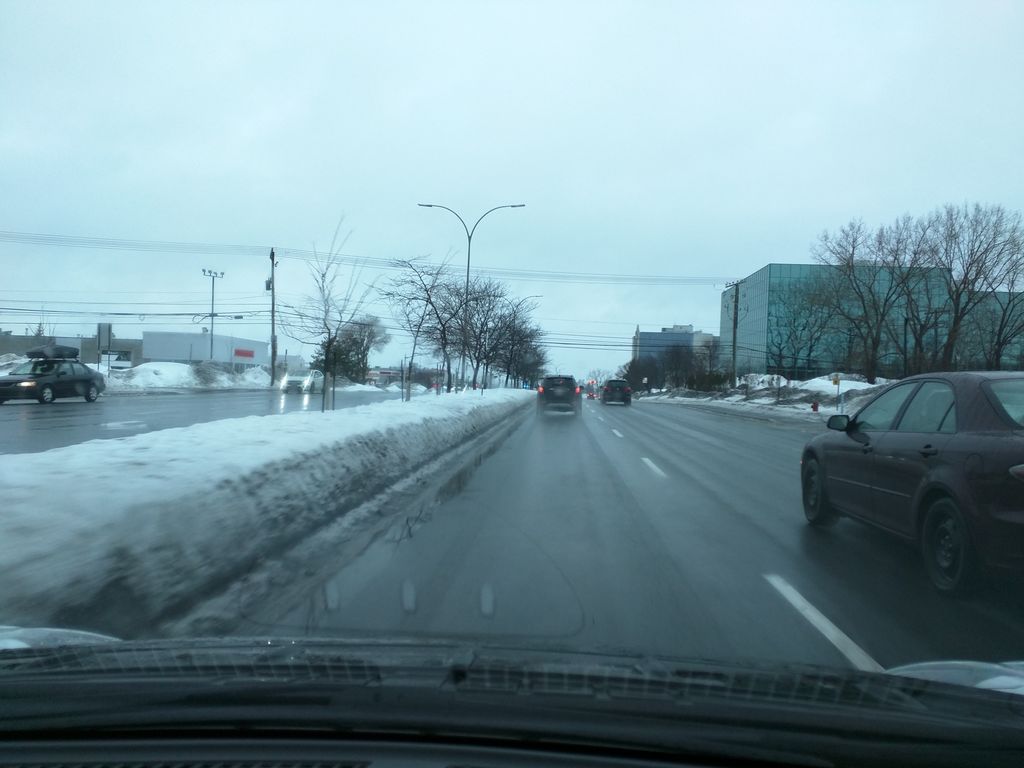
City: montreal